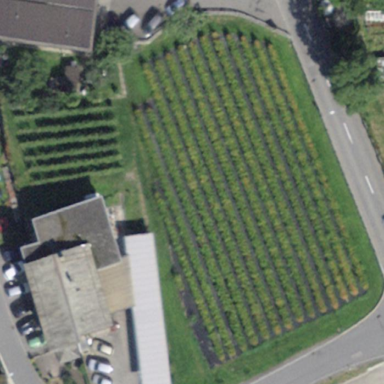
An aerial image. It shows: Vineyard with grape crops.